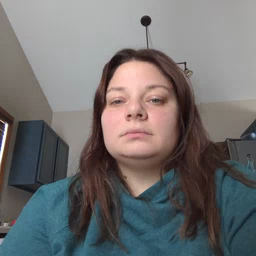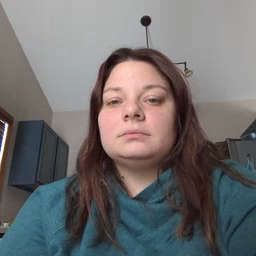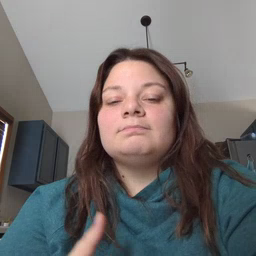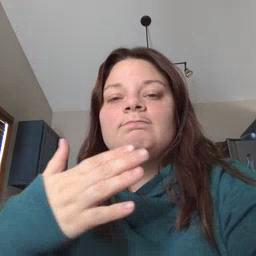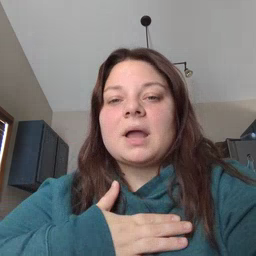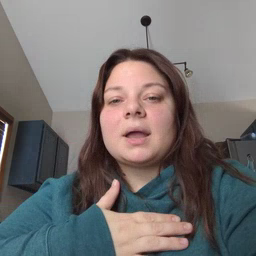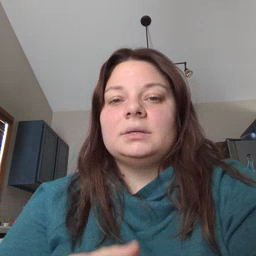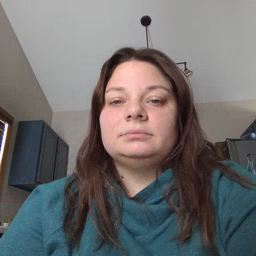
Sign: minemy